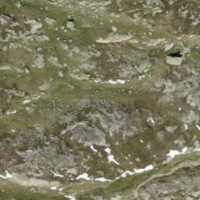
EUNIS habitat code: 31
Species observed at this site:
Calluna vulgaris